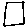
Label: square